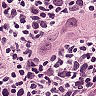
Metastatic tissue present: yes